Interaction volume radius: 5 \u00c5
Interaction volume height: 15 \u00c5
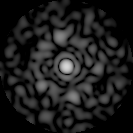
Disorder parameter: 0.8333